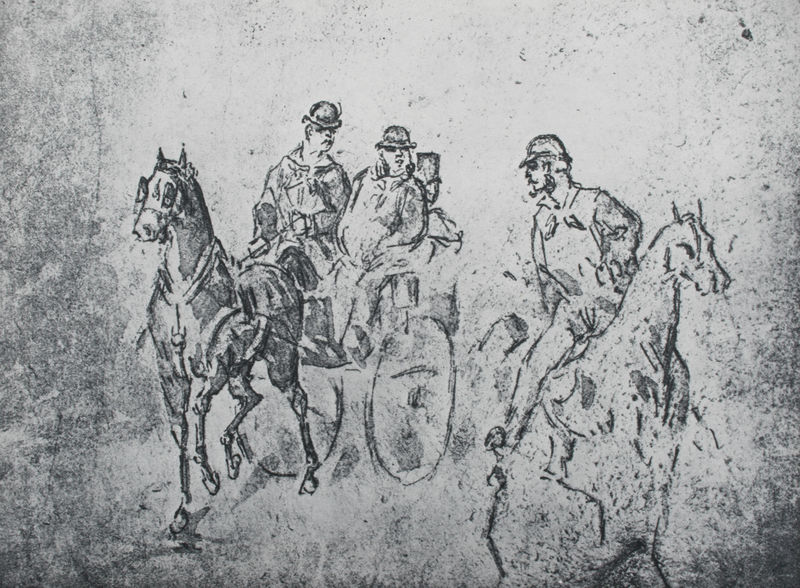
Titel: La rencontre, Die Begegnung
Künstler: Constantin Guys
Institution: (Privatsammlung)
Schlagwörter: mann, schatten, weiß, menschen, sitzen, degas, frau, grau, hut, hüte, licht, männer, schwarz, skizze, szene, zeichnung, dame, tier, tiere, gesellschaft, gespräch, herren, zylinder, anzug, bart, kappe, blicke, gesten, drei, england, pferd, pferde, reiter, räder, hufe, reiten, ritt, sattel, zaumzeug, zügel, sitz, unterhaltung, studie, grafik, graphik, ausflug, kutsche, rad, wagen, wagenrad, querformat, dick, melone, tusche, geschirr, radierung, schwarzweiß, uniform, rennen, kutscher, peitsche, treffen, hallo, entwurf, stift, daumier, fleck, fahren, flecken, wagenräder, melonen, schildmütze, gespann, gespräche, gruß, nabe, reifen, kutschfahrt, scheuklappe, scheuklappen, galopp, ausfahrt, trab, zugeneigt, zuneigen, bowler, zurückwenden, sulky, reieter, zurückgewandt, reiterkappe